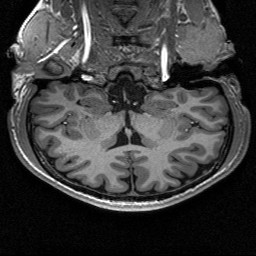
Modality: T1w
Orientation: sagittal
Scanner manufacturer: siemens
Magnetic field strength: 3 T
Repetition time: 2.53 s
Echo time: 0.00267 s